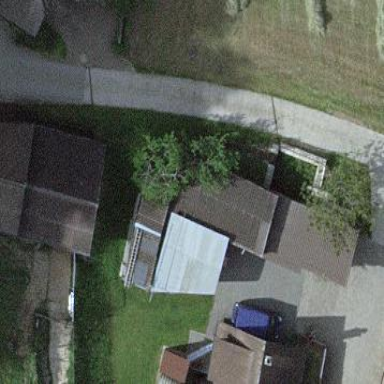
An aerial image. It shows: Garage.